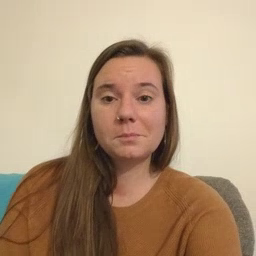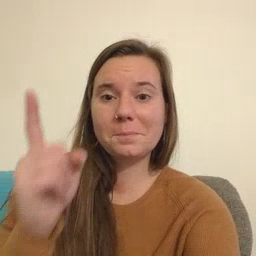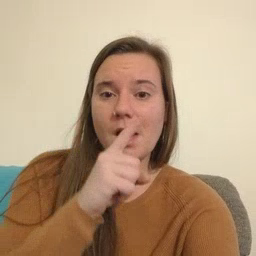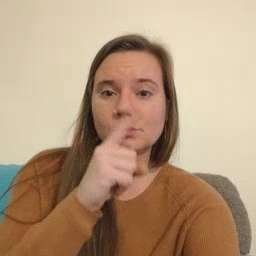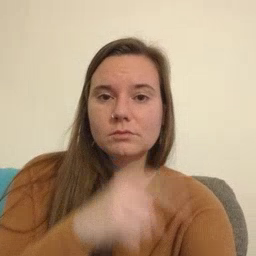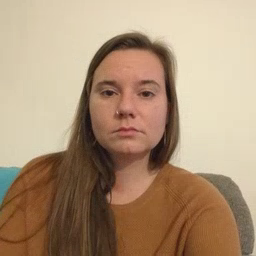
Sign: mouse